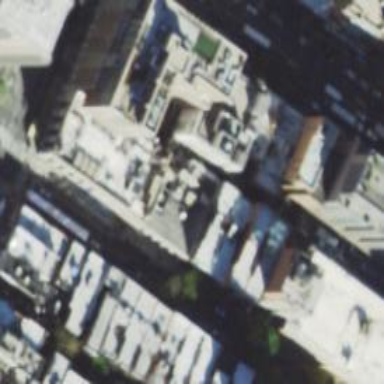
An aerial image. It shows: Healthcare clinic is depicted in the image.